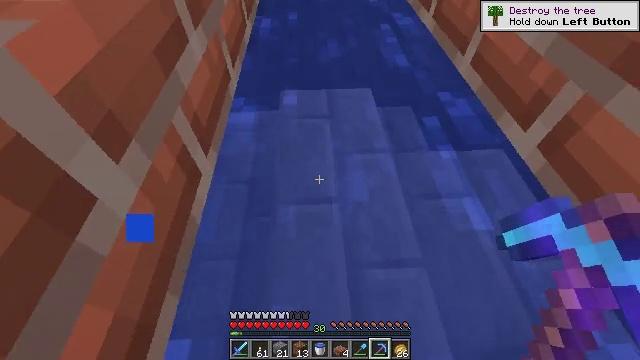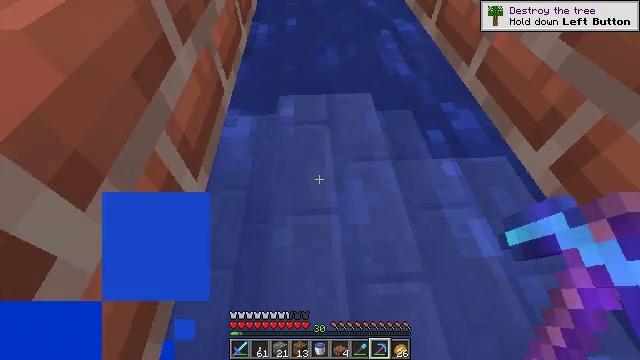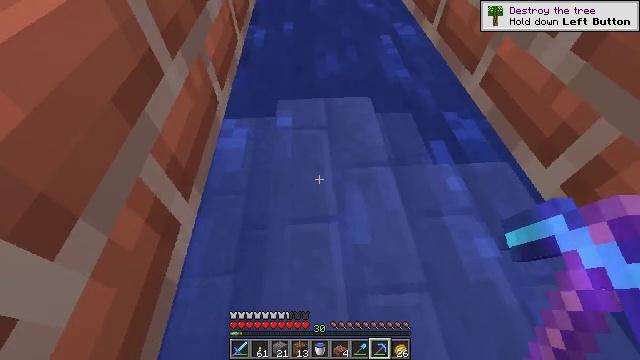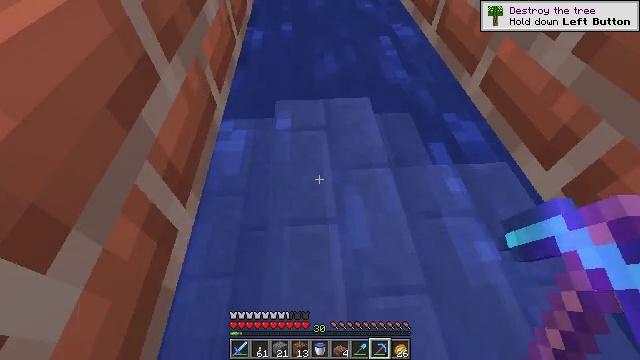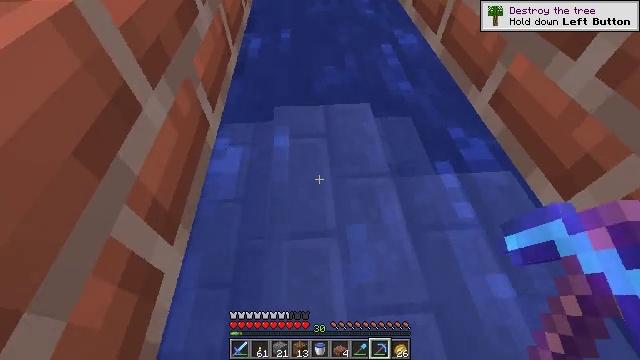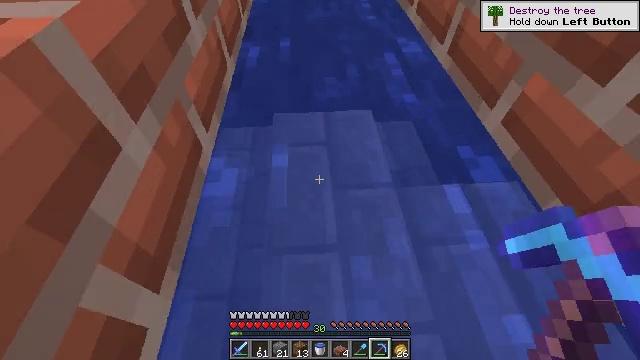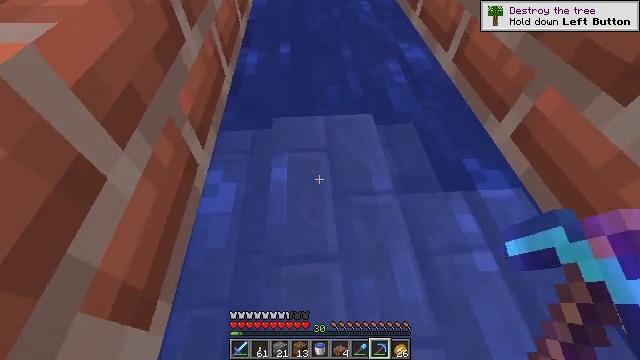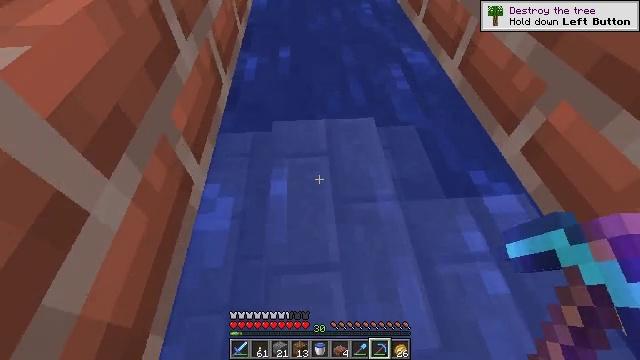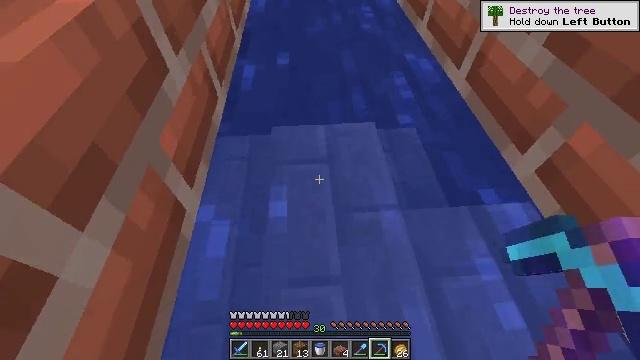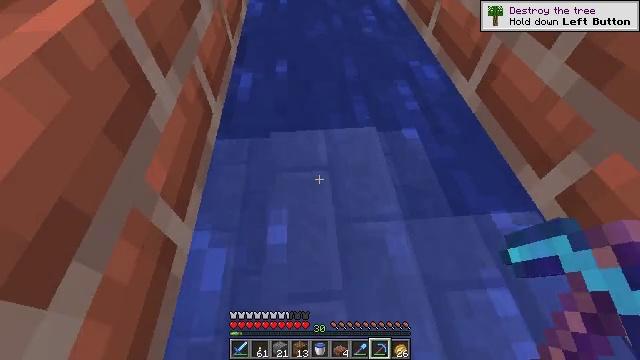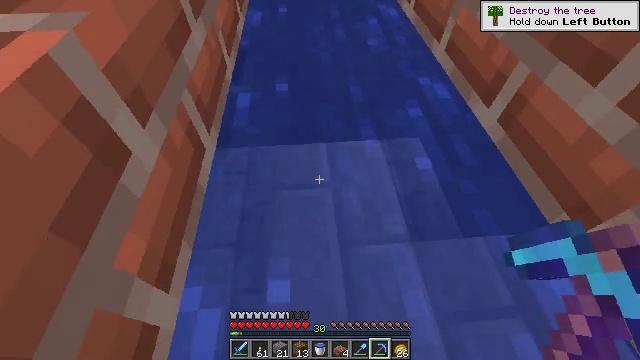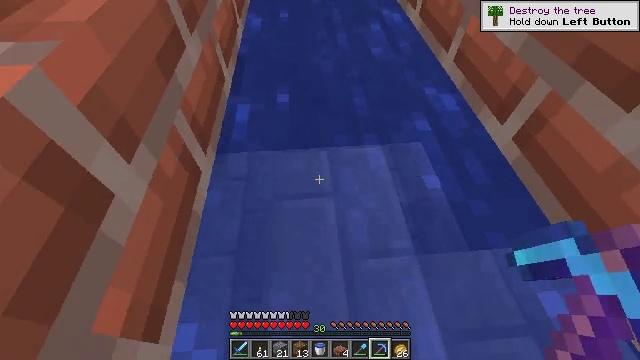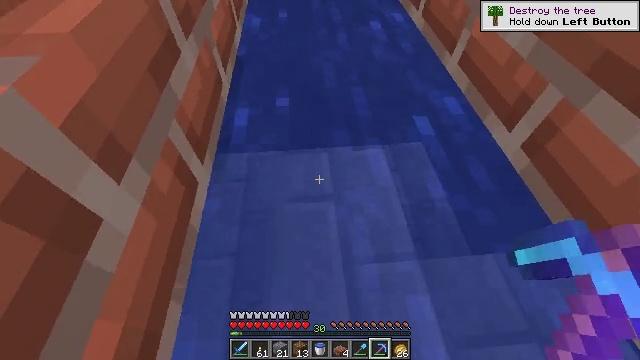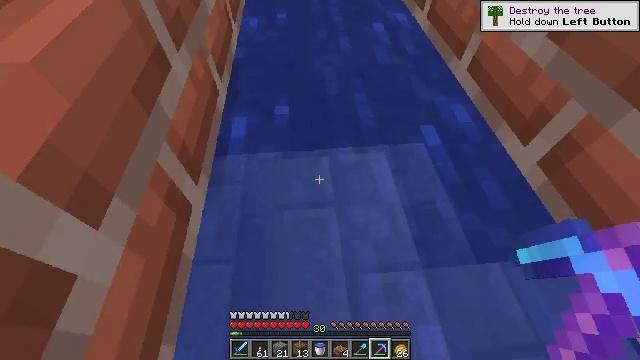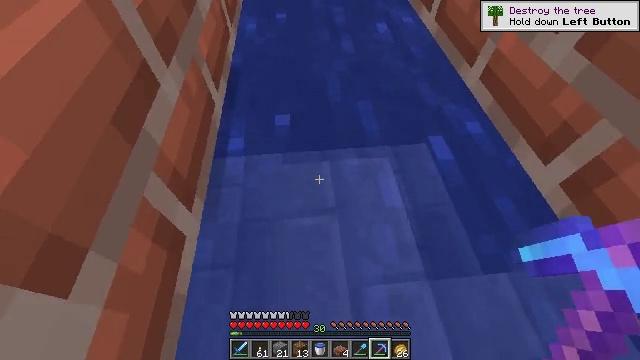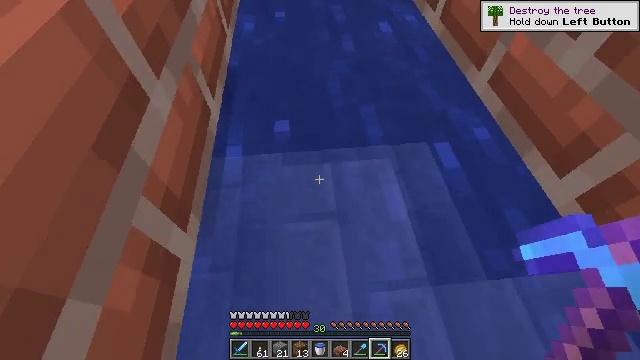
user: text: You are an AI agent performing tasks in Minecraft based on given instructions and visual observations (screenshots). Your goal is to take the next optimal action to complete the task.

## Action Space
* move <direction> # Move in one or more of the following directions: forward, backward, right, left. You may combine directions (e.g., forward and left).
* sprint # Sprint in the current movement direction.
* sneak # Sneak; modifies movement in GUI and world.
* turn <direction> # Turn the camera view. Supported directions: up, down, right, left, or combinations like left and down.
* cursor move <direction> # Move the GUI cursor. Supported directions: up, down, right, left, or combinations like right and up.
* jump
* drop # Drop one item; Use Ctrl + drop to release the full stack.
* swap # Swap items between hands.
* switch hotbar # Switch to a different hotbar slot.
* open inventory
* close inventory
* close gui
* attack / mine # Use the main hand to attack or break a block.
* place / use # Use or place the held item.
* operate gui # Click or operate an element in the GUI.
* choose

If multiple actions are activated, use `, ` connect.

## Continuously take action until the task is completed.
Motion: motion action
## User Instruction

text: Collect the brick slab from a structure.
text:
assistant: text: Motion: move forward
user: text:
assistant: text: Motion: move forward
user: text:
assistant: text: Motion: move forward
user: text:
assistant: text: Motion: move forward
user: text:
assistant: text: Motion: move forward
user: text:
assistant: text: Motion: move forward
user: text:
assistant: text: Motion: move forward
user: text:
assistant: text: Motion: move forward
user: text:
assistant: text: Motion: move forward
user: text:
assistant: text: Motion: move forward
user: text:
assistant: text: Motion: move forward
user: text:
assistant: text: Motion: move forward
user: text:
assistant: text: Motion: move forward
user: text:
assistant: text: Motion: move forward
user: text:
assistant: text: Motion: move forward
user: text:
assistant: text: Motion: move forward
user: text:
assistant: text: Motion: move forward, turn down
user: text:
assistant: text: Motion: move forward, turn down
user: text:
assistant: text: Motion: move forward
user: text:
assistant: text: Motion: move forward
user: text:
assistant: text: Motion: move forward
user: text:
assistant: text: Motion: move forward
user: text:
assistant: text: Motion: move forward
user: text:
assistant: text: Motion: move forward
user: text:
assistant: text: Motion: turn left and down
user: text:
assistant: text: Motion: turn left and down
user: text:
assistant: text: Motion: turn left and down
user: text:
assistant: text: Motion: turn left and down
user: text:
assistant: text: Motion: turn left
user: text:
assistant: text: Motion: turn left